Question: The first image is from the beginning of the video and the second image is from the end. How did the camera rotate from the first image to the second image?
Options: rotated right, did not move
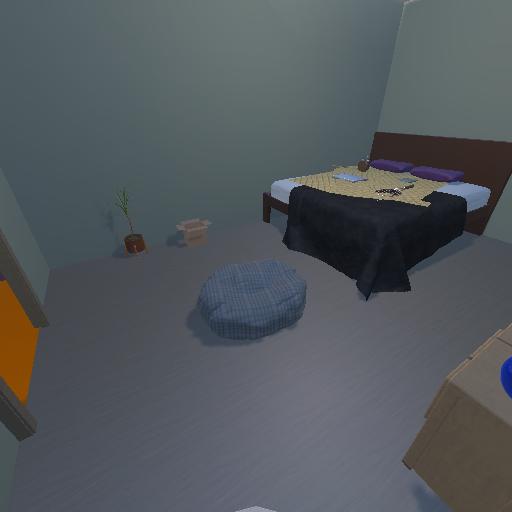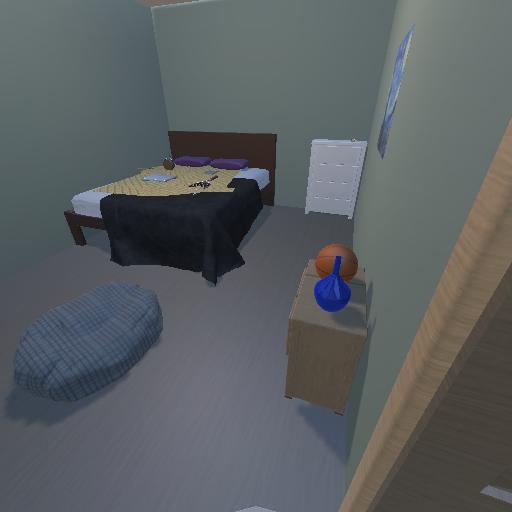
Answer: rotated right